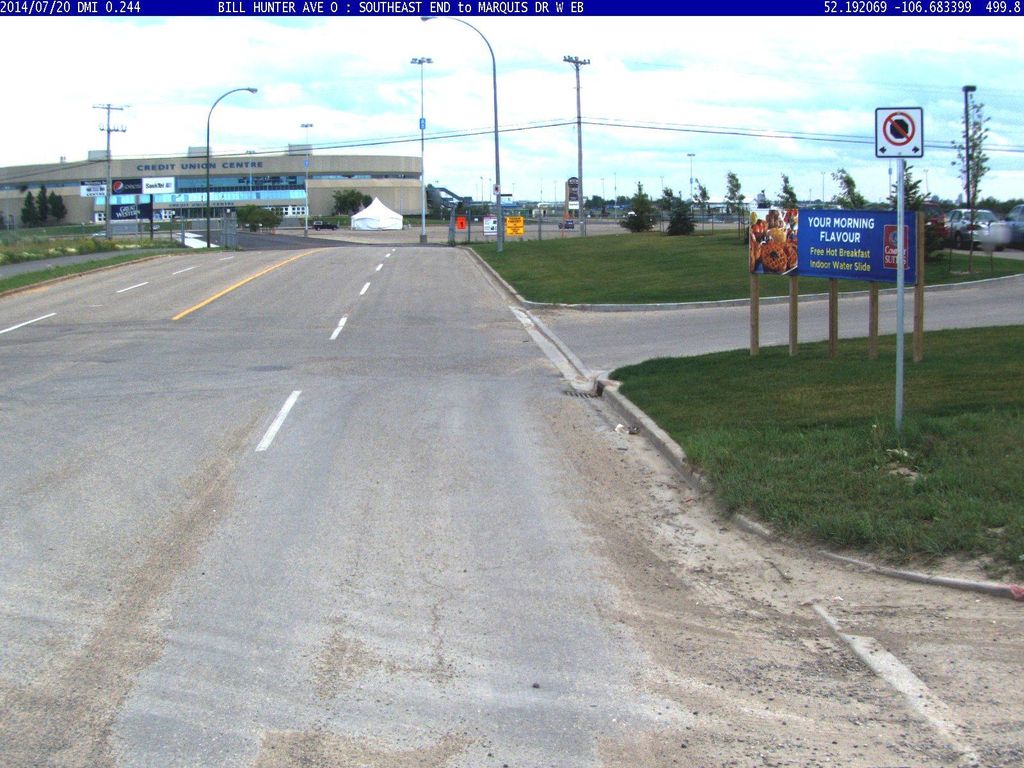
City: saskatoon